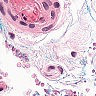
Metastatic tissue present: no